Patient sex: F
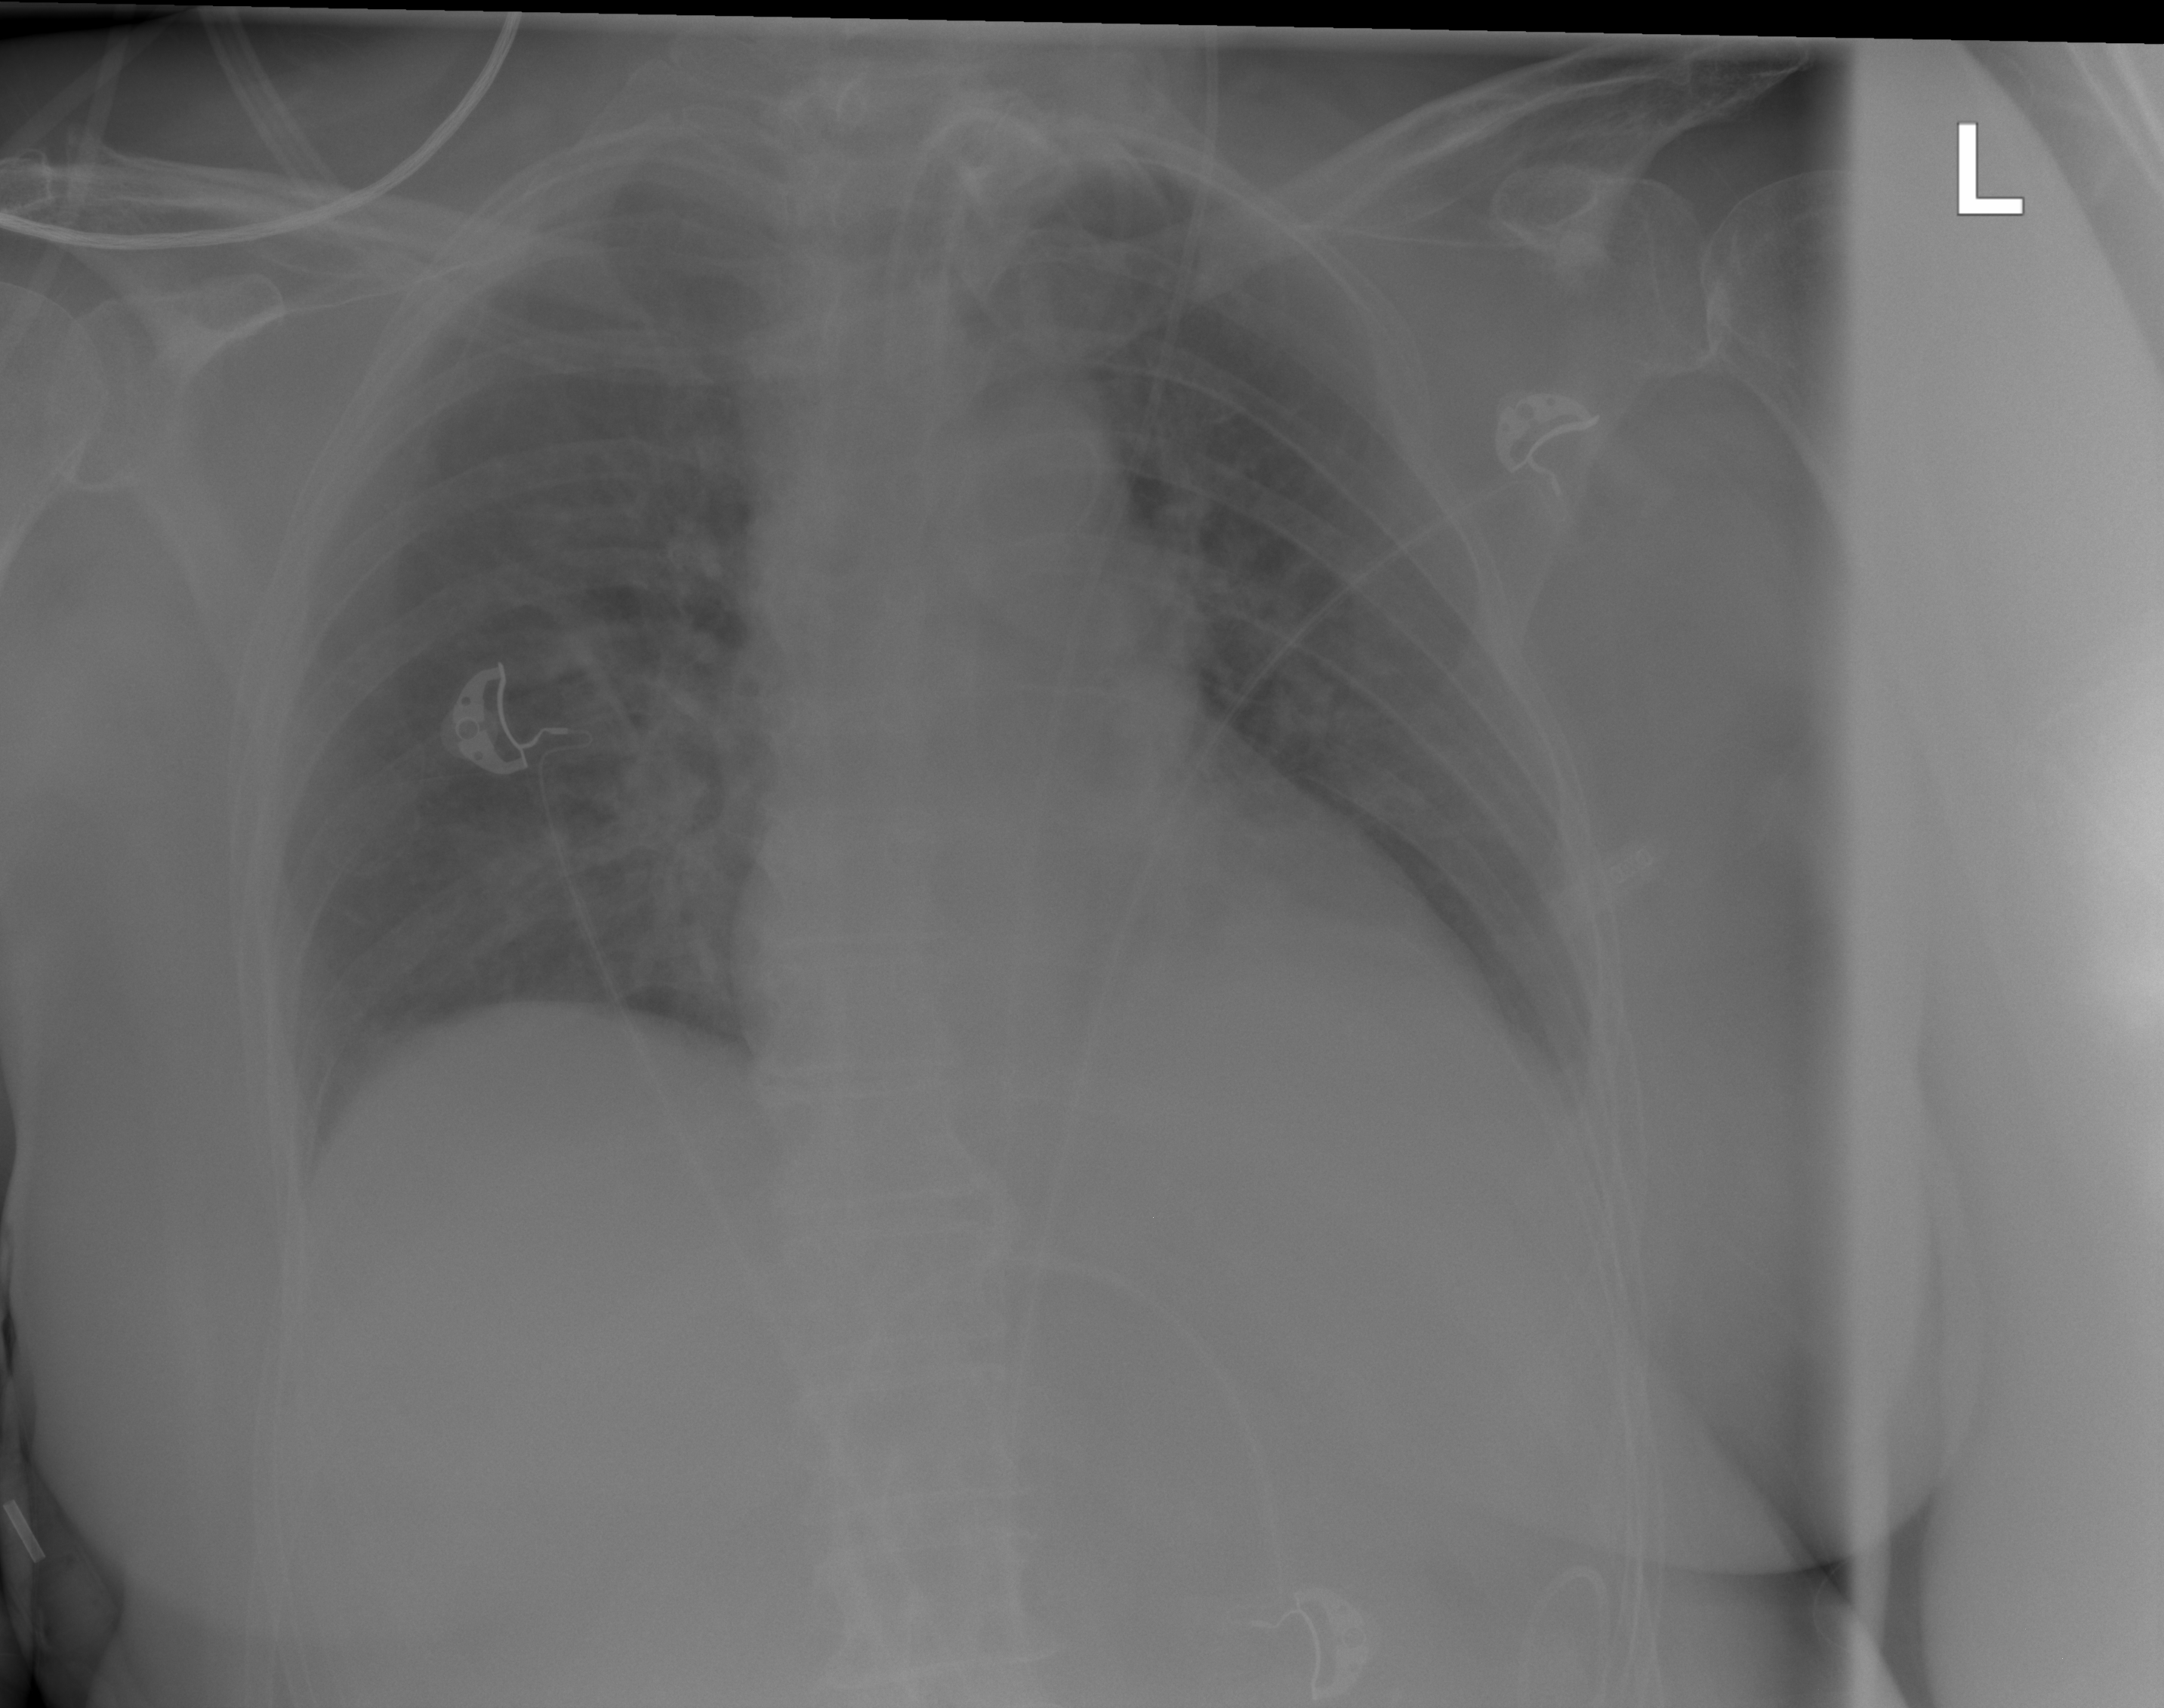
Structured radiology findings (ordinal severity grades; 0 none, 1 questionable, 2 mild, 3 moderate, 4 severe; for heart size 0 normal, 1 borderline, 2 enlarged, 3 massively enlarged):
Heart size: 2
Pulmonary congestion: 2
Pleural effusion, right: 0
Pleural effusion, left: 2
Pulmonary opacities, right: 1
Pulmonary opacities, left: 0
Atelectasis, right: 1
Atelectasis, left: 2